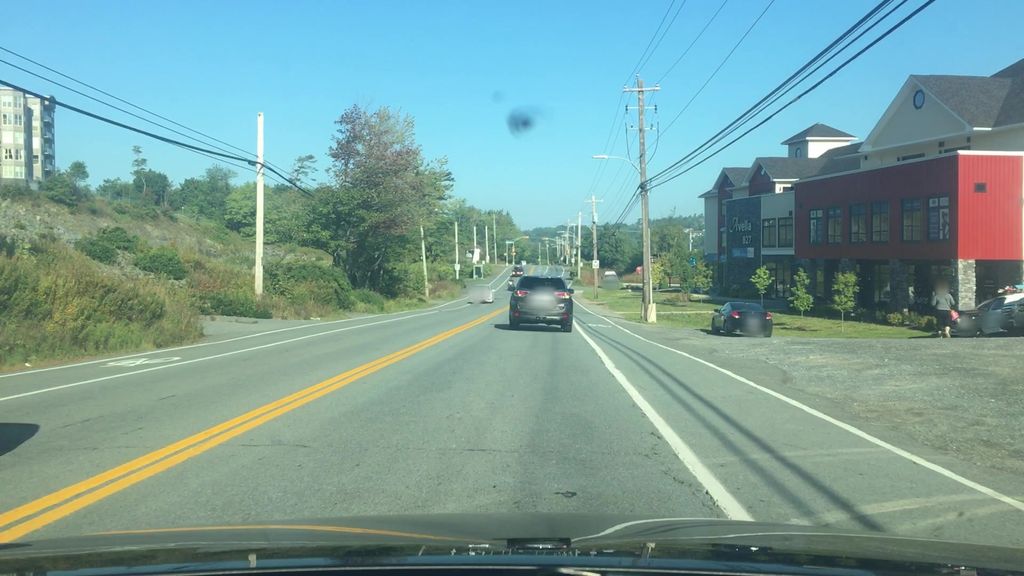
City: halifax